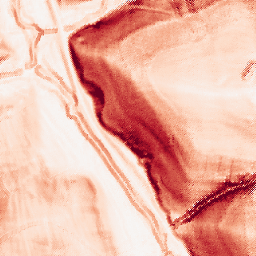
Category: morphological
Decomposition family: morphological_gradient
Decomposition parameters: size: 5
shape: square
Upsampling method: regularized
Upsampling parameters: scale: 4
lambda_reg: 0.1
Upsampling scale: 4